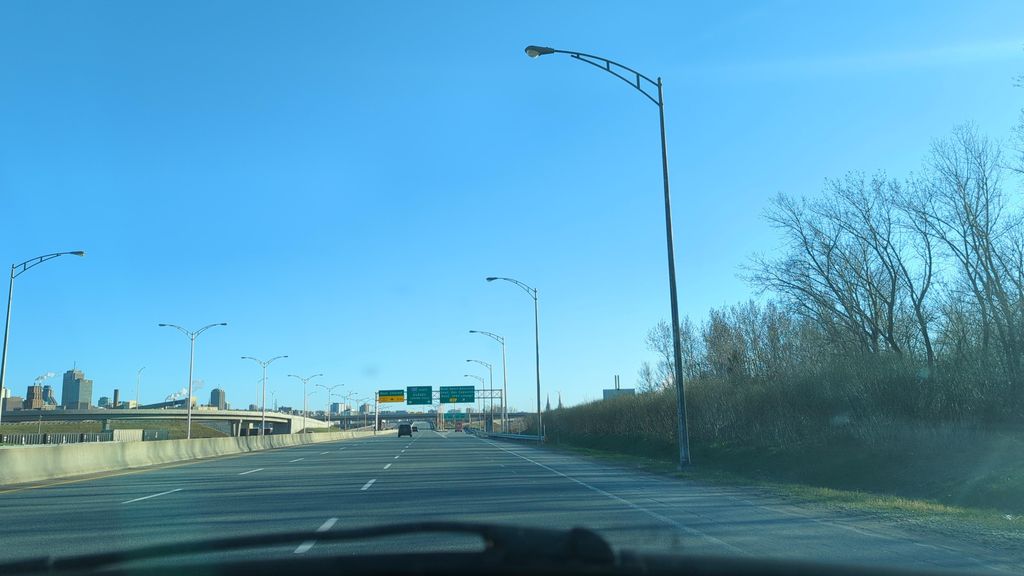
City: quebec_city